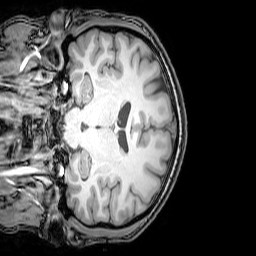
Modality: T1w
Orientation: coronal
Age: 25
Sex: male
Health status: healthy
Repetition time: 0.081 s
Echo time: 0.037 s